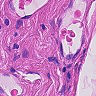
Metastatic tissue present: no